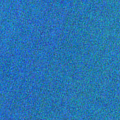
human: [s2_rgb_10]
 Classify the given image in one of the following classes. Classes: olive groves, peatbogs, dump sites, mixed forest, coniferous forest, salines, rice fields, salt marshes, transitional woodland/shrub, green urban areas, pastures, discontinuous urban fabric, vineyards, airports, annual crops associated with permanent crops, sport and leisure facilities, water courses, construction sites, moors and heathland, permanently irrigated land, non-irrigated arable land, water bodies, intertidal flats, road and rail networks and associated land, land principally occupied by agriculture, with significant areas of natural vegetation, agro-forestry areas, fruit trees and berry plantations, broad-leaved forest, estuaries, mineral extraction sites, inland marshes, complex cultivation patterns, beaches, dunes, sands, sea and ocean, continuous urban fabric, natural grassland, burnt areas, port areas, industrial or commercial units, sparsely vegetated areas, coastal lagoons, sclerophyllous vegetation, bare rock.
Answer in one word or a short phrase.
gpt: sea and ocean